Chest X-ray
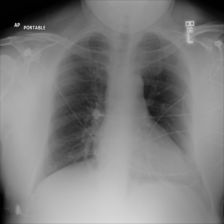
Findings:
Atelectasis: negative
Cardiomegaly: negative
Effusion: negative
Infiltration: negative
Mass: negative
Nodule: negative
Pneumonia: negative
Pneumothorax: negative
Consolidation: negative
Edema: negative
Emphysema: negative
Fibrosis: negative
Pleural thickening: negative
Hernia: negative